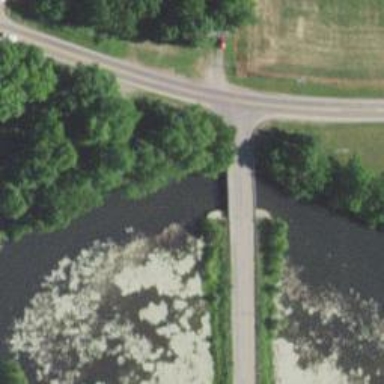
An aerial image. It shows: Residential road with bridge.